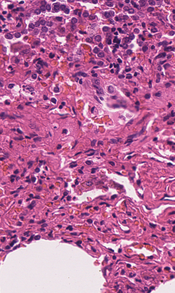
Tumor epithelial tissue: yes
Tumor-associated stroma tissue: yes
Normal tissue: no